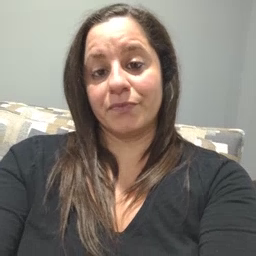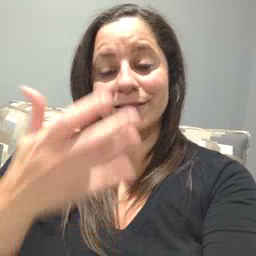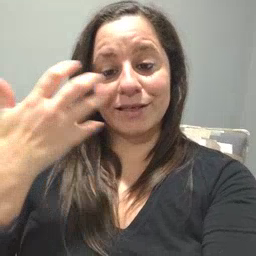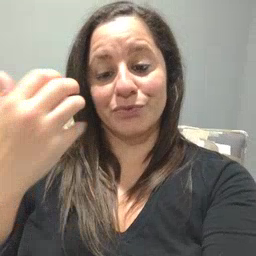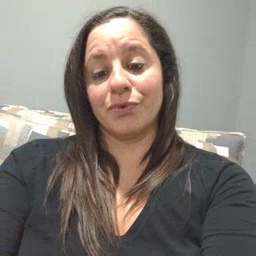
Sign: tiger